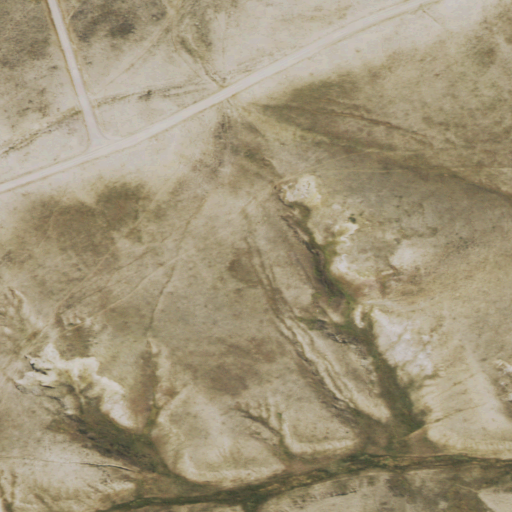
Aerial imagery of ridge(s) in Wyoming named Cheyenne River Divide containing shrub and grassland